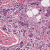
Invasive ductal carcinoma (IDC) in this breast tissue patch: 1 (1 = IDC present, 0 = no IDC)